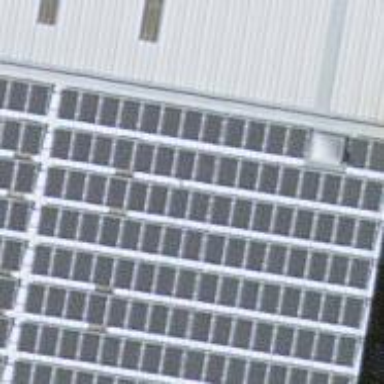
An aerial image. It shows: Solar photovoltaic panel generator.